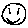
Label: smiley face